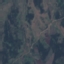
Land use / land cover: HerbaceousVegetation